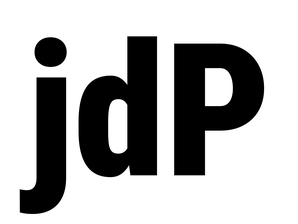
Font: Roboto_Condensed_Black